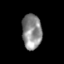
Tissue: skin
Cell type: T cells
Senescence score: 0.2256
Nuclear area (px): 672
Mean DAPI intensity: 139.22